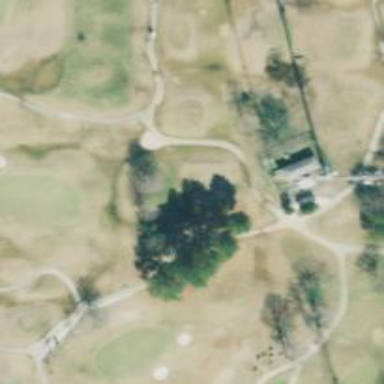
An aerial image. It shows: Path used for both walking and golf.